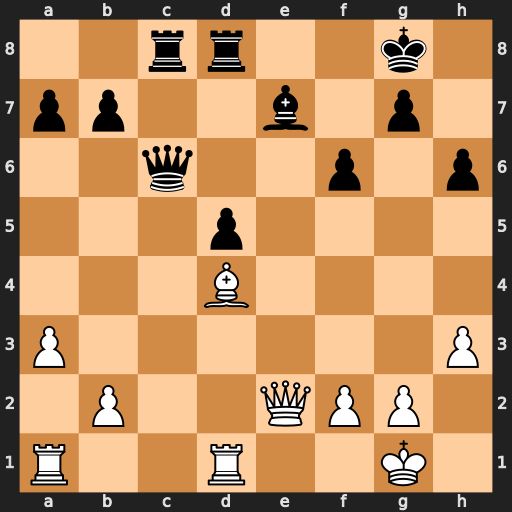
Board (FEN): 2rr2k1/pp2b1p1/2q2p1p/3p4/3B4/P6P/1P2QPP1/R2R2K1
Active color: w
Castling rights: -
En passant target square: -
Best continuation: Qxe7 Re8 Qb4